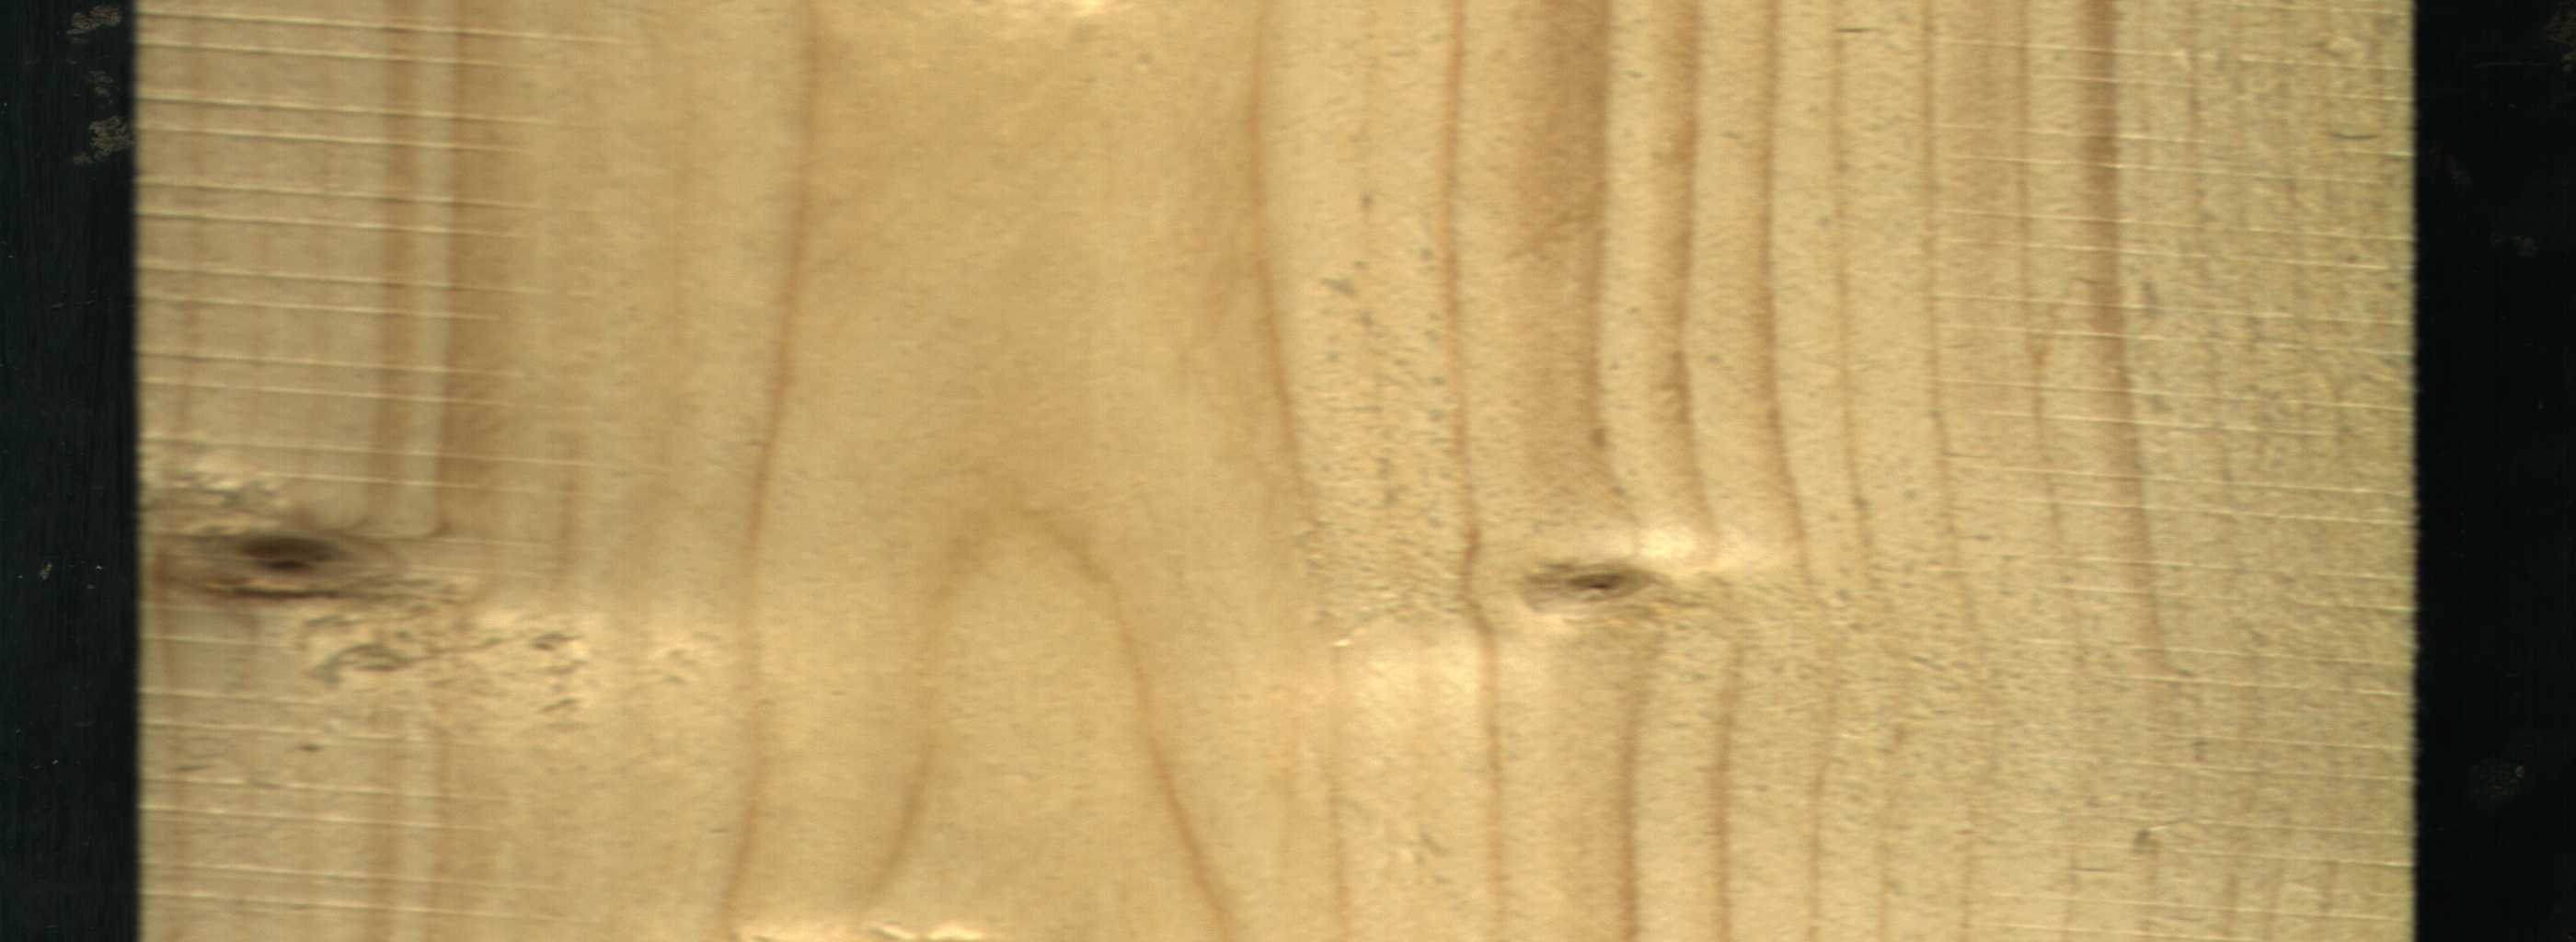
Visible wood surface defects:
Live_Knot
Live_Knot